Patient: sex M, age 23
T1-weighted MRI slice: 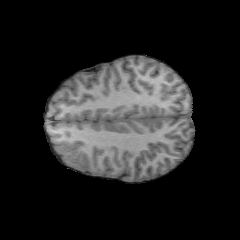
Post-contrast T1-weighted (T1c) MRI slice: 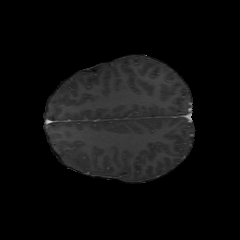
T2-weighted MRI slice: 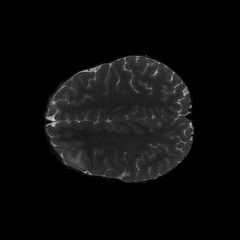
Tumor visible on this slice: yes
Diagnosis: Oligodendroglioma, IDH-mutant, 1p/19q-codeleted
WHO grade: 2